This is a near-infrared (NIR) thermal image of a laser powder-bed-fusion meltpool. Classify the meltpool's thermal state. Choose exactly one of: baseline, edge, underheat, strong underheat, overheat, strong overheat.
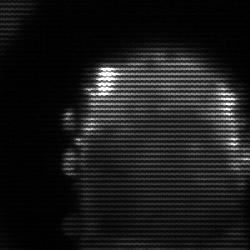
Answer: baseline